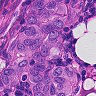
Metastatic tissue present: yes